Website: macys
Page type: billing-address
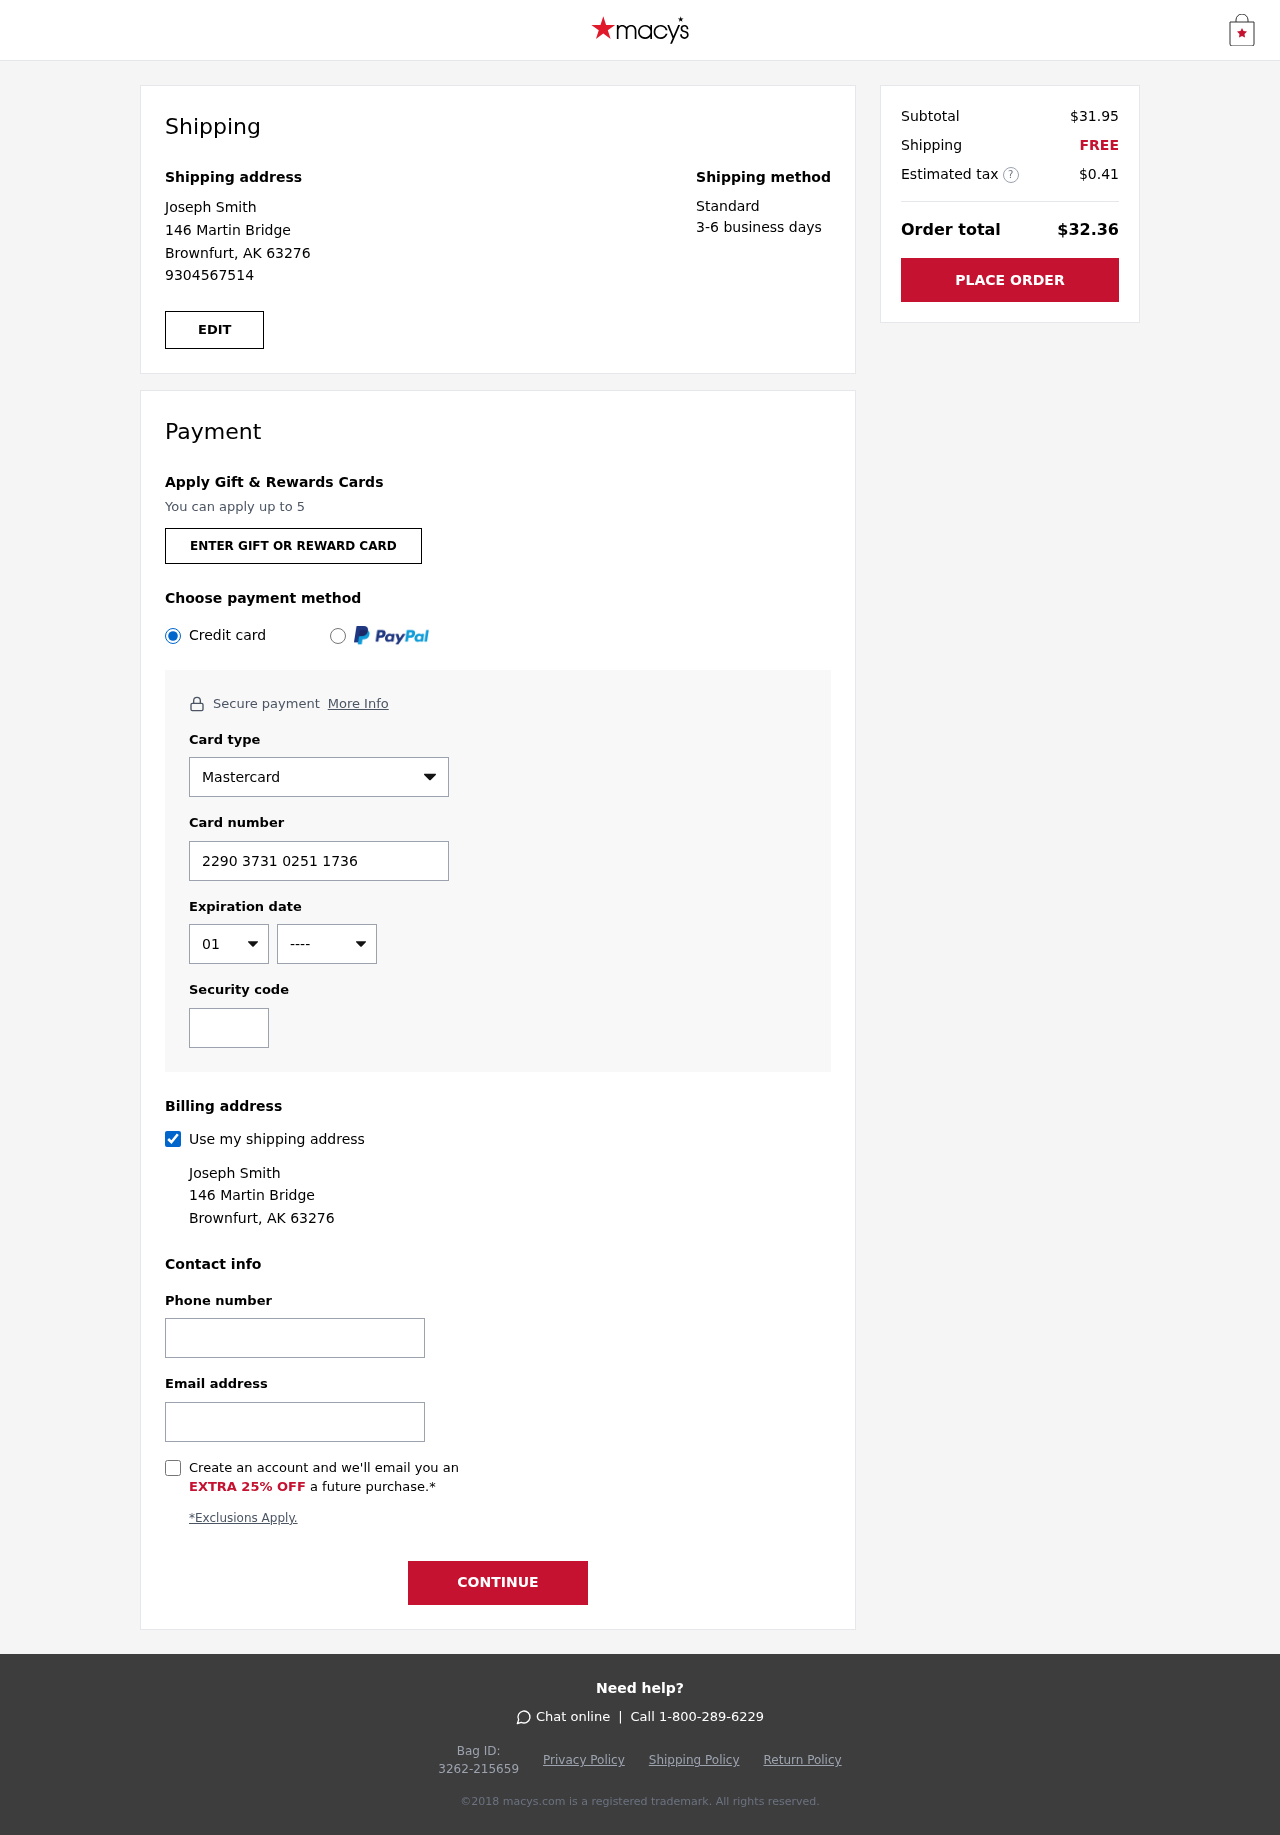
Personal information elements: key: PII_CARD_CVV
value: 537
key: PII_CARD_EXPIRY_MONTH
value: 01
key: PII_CARD_EXPIRY_YEAR
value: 28
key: PII_CARD_NUMBER
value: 2290 3731 0251 1736
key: PII_CARD_TYPE
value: Mastercard
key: PII_EMAIL
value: josephsmith@hotmail.com
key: PII_FULLNAME
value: Joseph Smith
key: PII_PHONE
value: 9304567514
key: PII_STREET
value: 146 Martin Bridge
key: PII_CITY_STATE_ZIP
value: Brownfurt, AK 63276
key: PII_FIRSTNAME
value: Joseph
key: PII_LASTNAME
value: Smith
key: PII_FULLNAME2
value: Joseph Smith
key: PII_FULLNAME3
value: Joseph Smith
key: PII_FIRSTNAME2
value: Joseph
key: PII_FIRSTNAME3
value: Joseph
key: PII_LASTNAME2
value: Smith
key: PII_LASTNAME3
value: Smith
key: PII_FIRSTNAME_DERIVED
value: Joseph
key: PII_LASTNAME_DERIVED
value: Smith
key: PII_FULLNAME_DERIVED
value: Joseph Smith
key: PII_NAME_FULL_DERIVED
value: Joseph Smith
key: PII_STREET2
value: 146 Martin Bridge
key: PII_PHONE2
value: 9304567514
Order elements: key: ORDER_SUBTOTAL
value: $31.95
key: ORDER_SHIPPING_COST
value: FREE
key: ORDER_TAX
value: $0.41
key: ORDER_TOTAL
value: $32.36